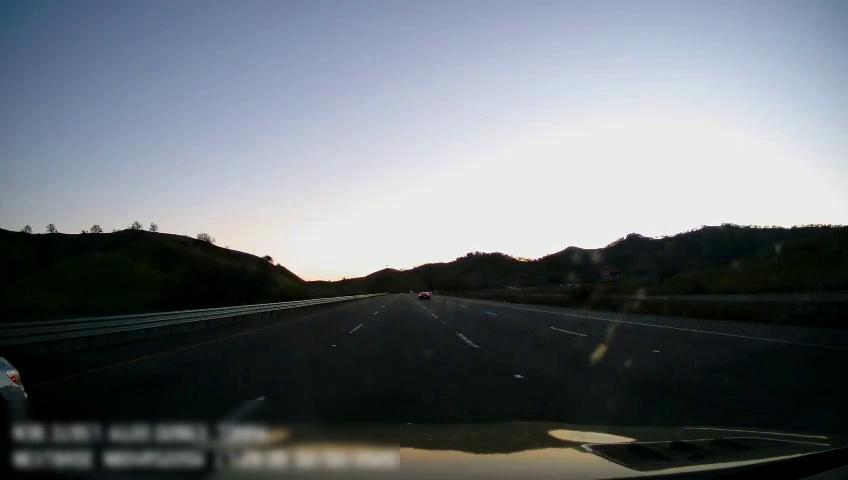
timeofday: Day
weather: Sunny
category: Drivable Space
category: Vehicles | Car
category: Vehicles | Car
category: Lanes | Current Lane
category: Lanes | Current Lane
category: Lanes | Alternate Lane
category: Lanes | Alternate Lane
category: Lanes | Alternate Lane